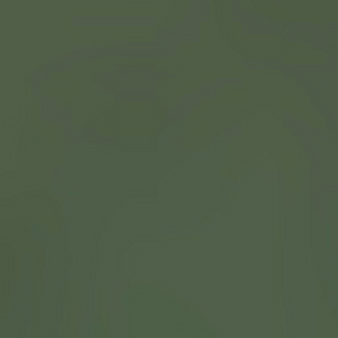
Label: other